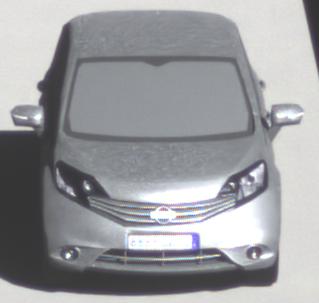
Make: Nissan
Model: Note 1.2
Detailed model: Note (E12) (10/13 - 12/16)
Model produced from: 2013/10
Model produced until: 2015/09
Doors: 5
Color: white
Road condition: dry road
Daytime: morning or afternoon
Contrast: high contrast